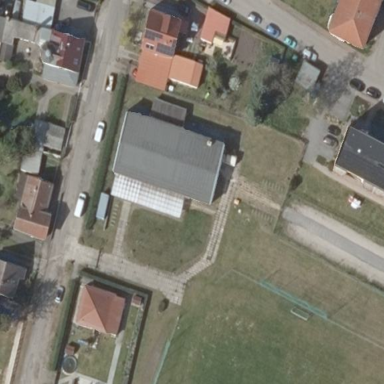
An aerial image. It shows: Sports hall building.